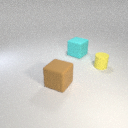
small yellow rubber cylinder to the right of large brown rubber cube